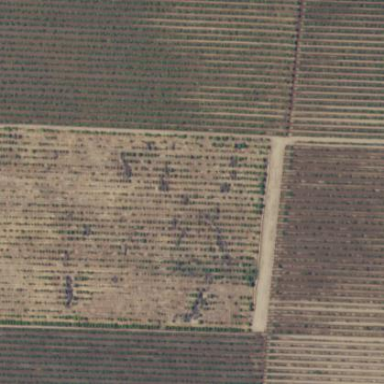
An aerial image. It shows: Vineyard.